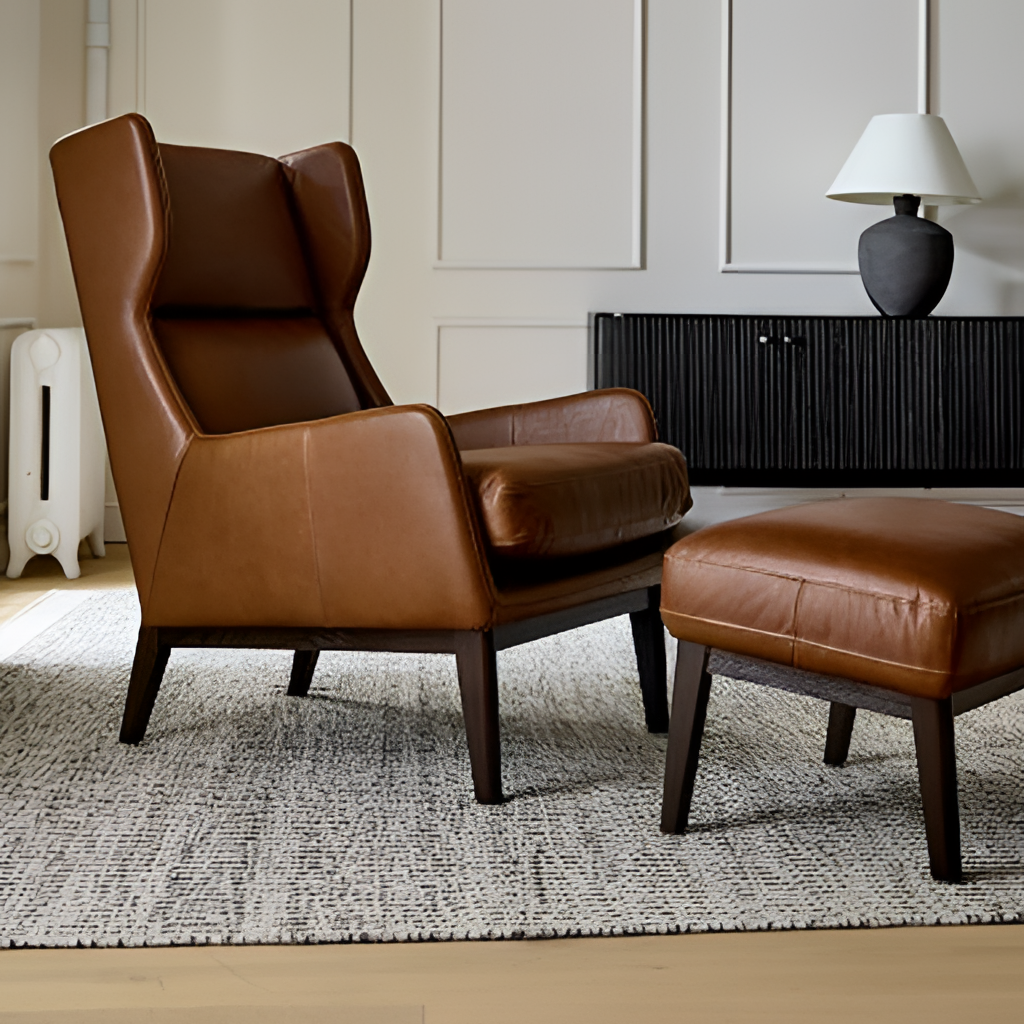
living room, brown leather armchair and ottoman, panel wallpaper, with solid pattern, wood flooring, with plank pattern, modern